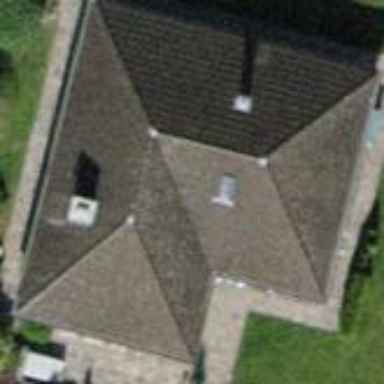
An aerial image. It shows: Detached building with pyramidal roof shape.